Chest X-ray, PA view. Patient: 43 years old, sex M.
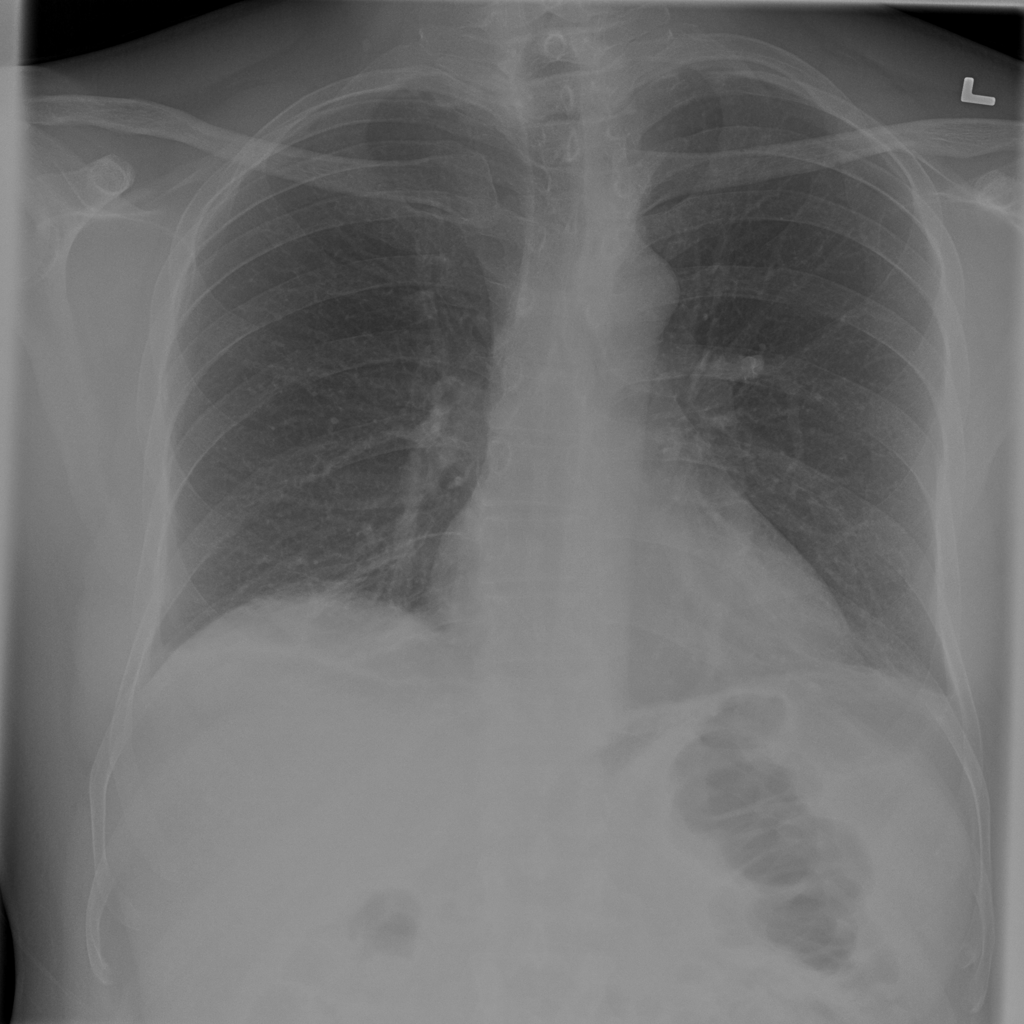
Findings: Atelectasis